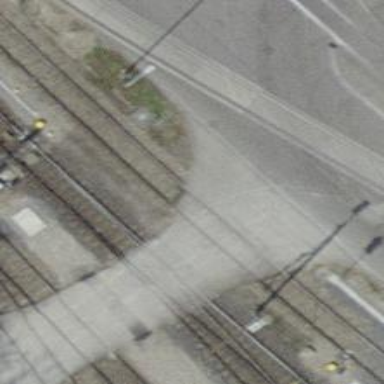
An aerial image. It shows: Level crossing along the railway.